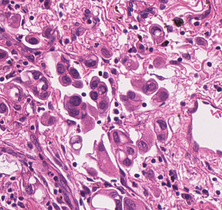
Tumor epithelial tissue: yes
Tumor-associated stroma tissue: yes
Normal tissue: no